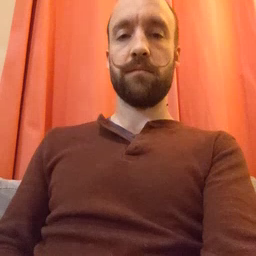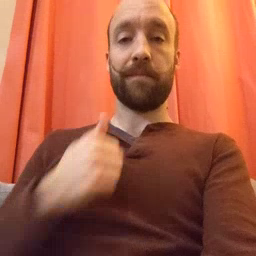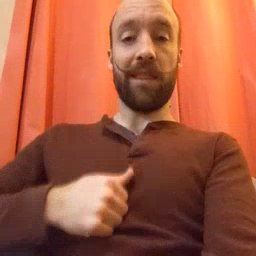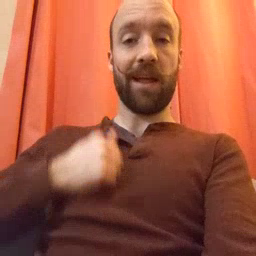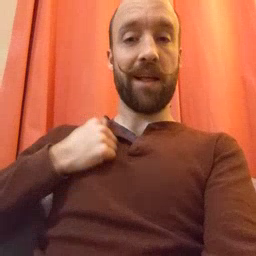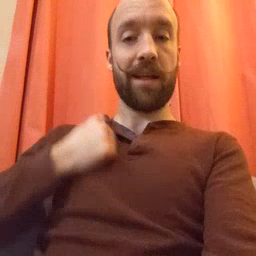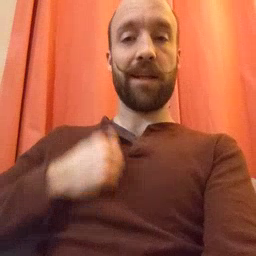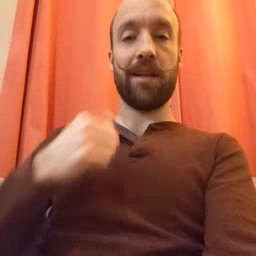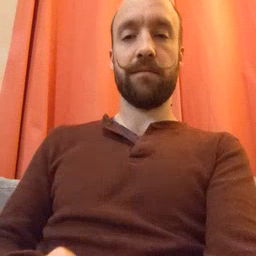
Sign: bath